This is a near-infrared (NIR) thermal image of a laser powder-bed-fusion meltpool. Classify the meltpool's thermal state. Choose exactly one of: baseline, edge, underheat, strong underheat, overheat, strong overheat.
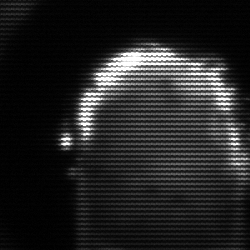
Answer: baseline